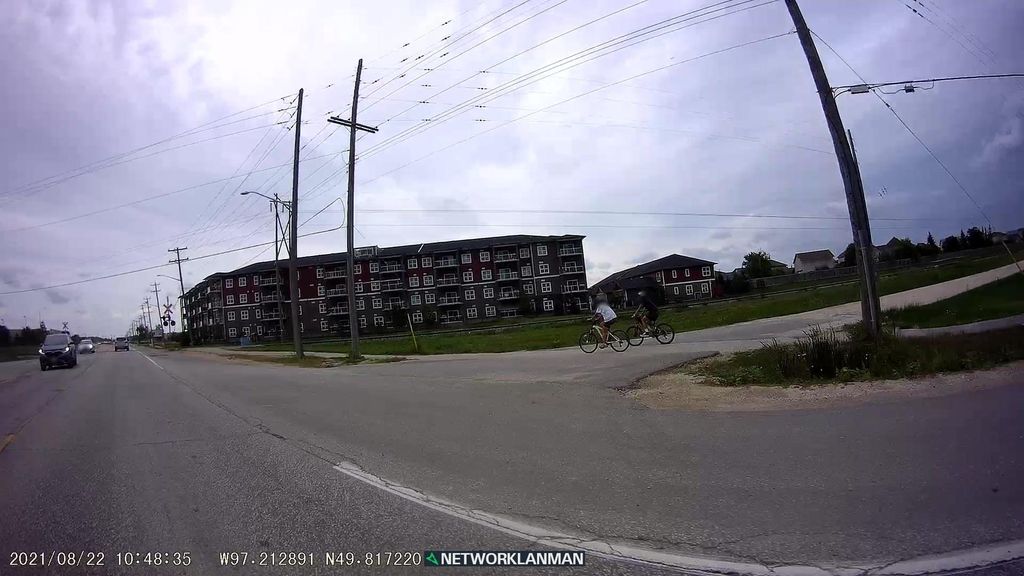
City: winnipeg